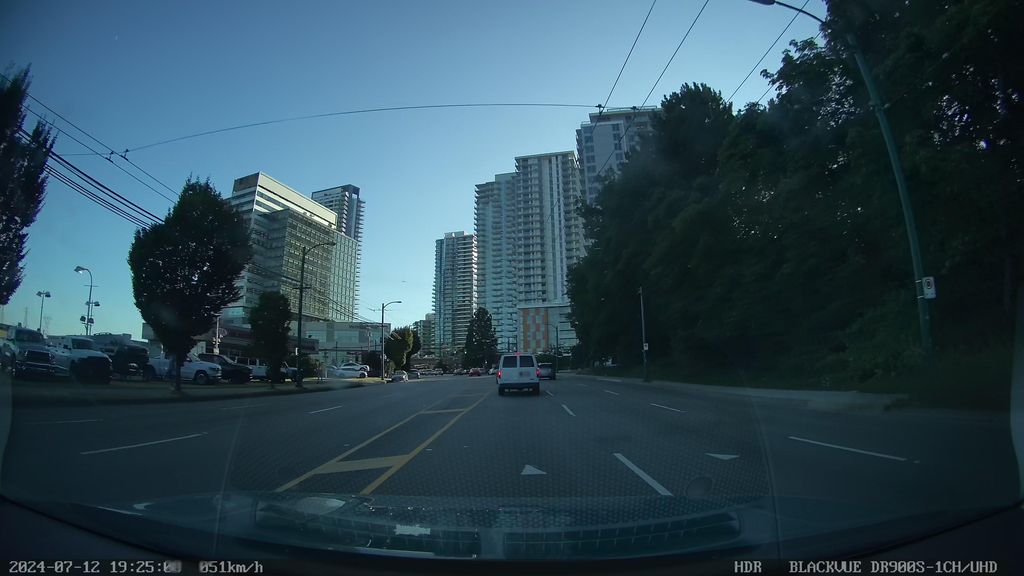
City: vancouver